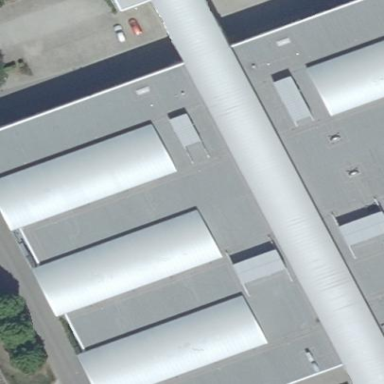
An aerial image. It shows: Building with round metal roof oriented along its structure.